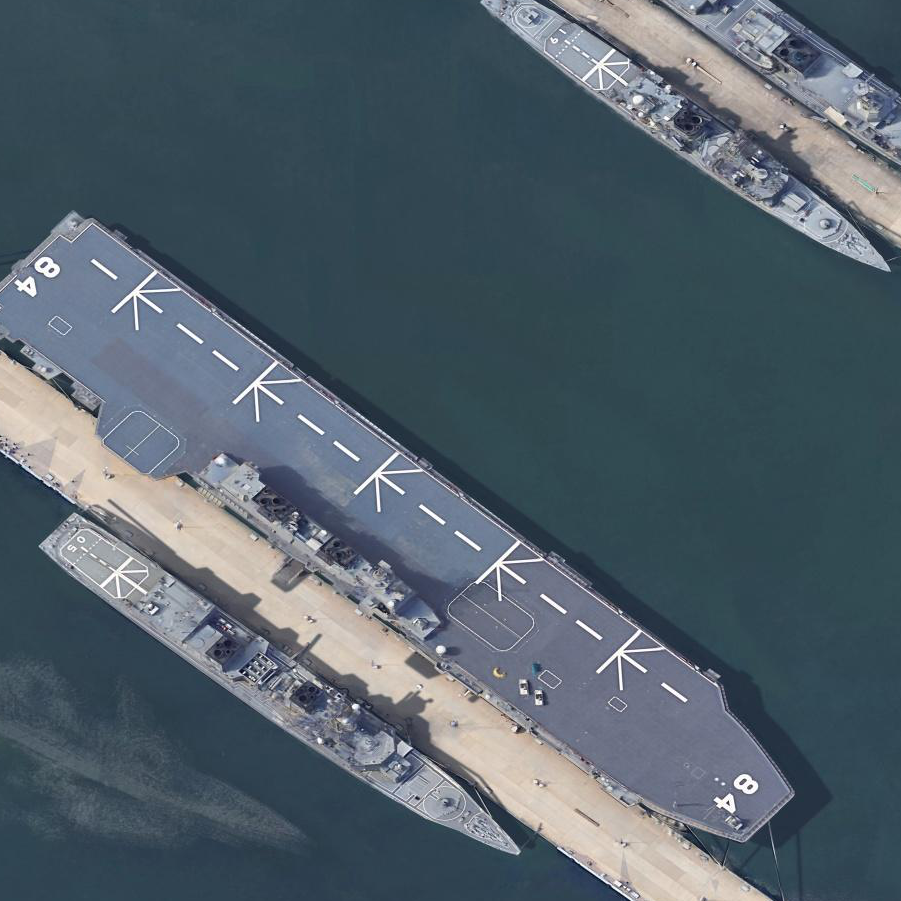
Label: assault